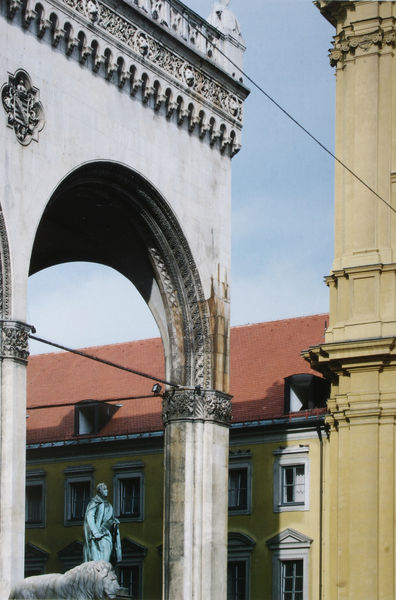
Titel: Detail der Feldherrenhalle und der Theatinerkirche
Künstler: Friedrich von Gärtner
Standort: München
Institution: Feldherrenhalle
Schlagwörter: blau, himmel, mann, schatten, gelb, grün, ocker, sand, stadt, ausschnitt, fenster, grau, hintergrund, licht, marmor, orange, pfeiler, säule, säulen, weiss, dach, gebäude, haus, rot, tier, ornament, architektur, band, stein, vorhang, figur, kontrast, ranken, skulptur, statue, mähne, relief, ecke, bogen, fassade, moderne, modern, giebel, ziegel, farbe, pilaster, rundbogen, seile, detail, ornamente, verzierung, metall, durchgang, bronze, plastik, tor, halle, foto, fotografie, bögen, arkade, antike, sprossen, münchen, kabel, dachfenster, denkmal, gauben, arkaden, kapitelle, kapitell, photo, fragment, fries, weß, gesims, kanneluren, etagen, gaube, feldherr, himel, löwe, volute, reliefs, strebe, monument, tympanon, ädikula, uffizien, kriche, drähte, hausdach, theatinerkirche, feldherrnhalle, odeonsplatz, patina, grünspan, feldherrenhalle, loggia dei lanzi, kapitellle, floenz